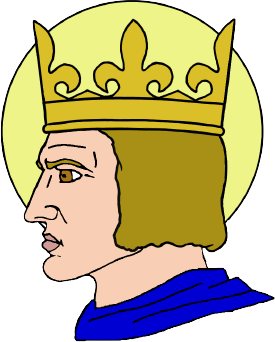
Label: 4_Yes_Chad